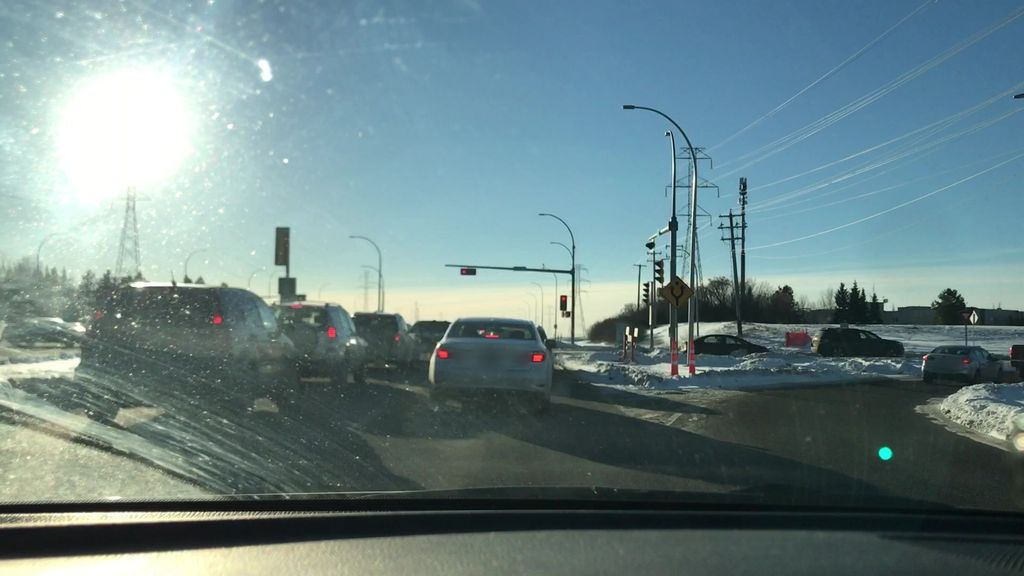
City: edmonton